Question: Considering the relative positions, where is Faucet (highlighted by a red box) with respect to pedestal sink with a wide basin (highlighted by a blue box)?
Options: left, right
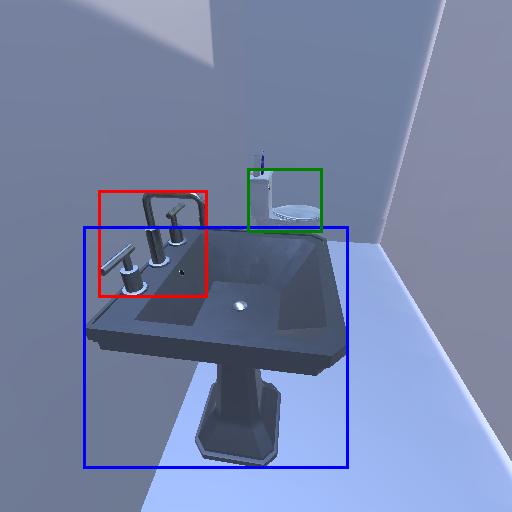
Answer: left